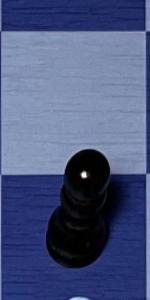
Label: Pawn_Black